Question: Is there a way to set the background colour of a polygon? I want to get a plot like this...
'''
set.seed(1)
n <- 100
xx <- c(0:n, n:0)
yy <- c(c(0,cumsum(stats::rnorm(n))), rev(c(0,cumsum(stats::rnorm(n)))))
plot (xx, yy, type="n", xlab="Time", ylab="Distance")
polygon(xx, yy, angle=45, density=10)
polygon(xx, yy+5, col="white")
polygon(xx, yy+5, angle=45, density=10, col="red")
'''
But ideally without the penultimate line to set the background (I am plotting multiple polygons within a function I am writing). Is there an argument I can use in the final line that will negate the whole of the penultimate line? Cheers.

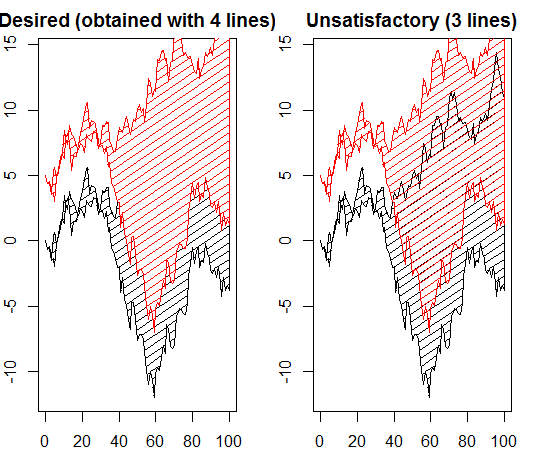
Answer: My answer is 'no' - 'help(polygon)' gives you 'col' for filling the polygon but also uses it for the line shading colour if using 'angle' and 'density'.
This is a relic of the old days when your pen plotter could only pick up one pen at at time...
Doing it twice shouldn't be a problem. Write your own function that takes a polygon and two colour parameters and calls 'polygon' twice.